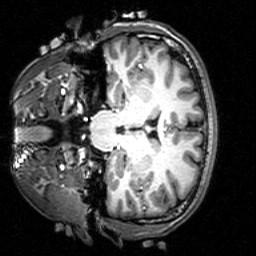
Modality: T1w
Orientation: coronal
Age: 37
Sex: male